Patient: sex F, age 75
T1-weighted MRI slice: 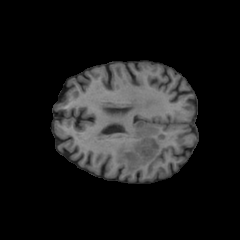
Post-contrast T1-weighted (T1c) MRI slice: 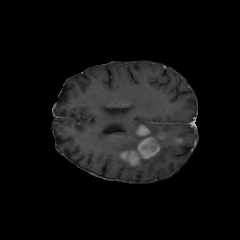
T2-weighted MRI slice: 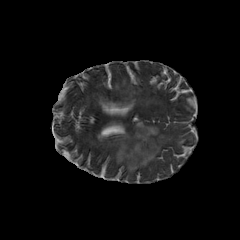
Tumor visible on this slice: yes
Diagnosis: Glioblastoma, IDH-wildtype
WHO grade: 4